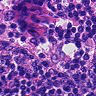
Metastatic tissue present: no